Question: Here's my simple <URL>.

HTML:
'''
<div id="wrapper">
<h1>Place me on top please. How?!</h1>
<div id="placeholder"></div>
</div>
'''
CSS:
'''
#wrapper { position:relative; }
h1 { z-index:100; color:blue; font-size:5em; margin:0; line-height:0.9em; }
#placeholder {
width:500px;
height:300px;
position:absolute;
top:0;
left:0;
z-index:1;
}
'''
JS (see <URL> :
'''
$(document).ready(function(){
chart = $.plot($("#placeholder"),data,options);
});
'''
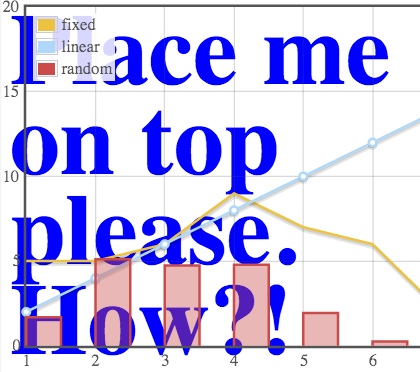
Answer: You should add 'position: absolute;' to the h1 in your css...
> z-index only works on positioned elements (position:absolute,
position:relative, or position:fixed).
<URL>
'''
#wrapper { position:relative; }
h1 { z-index:100; color:blue; position: absolute; font-size:5em; margin:0; line-height:0.9em; }
#placeholder {
width:500px;
height:300px;
position:absolute;
top:0;
left:0;
z-index:1;
}
'''
<URL>